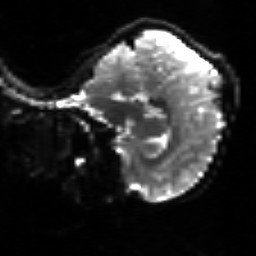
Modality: sbref
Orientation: sagittal
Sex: female
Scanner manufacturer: siemens
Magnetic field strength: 3 T
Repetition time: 5 s
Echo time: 0.071 s